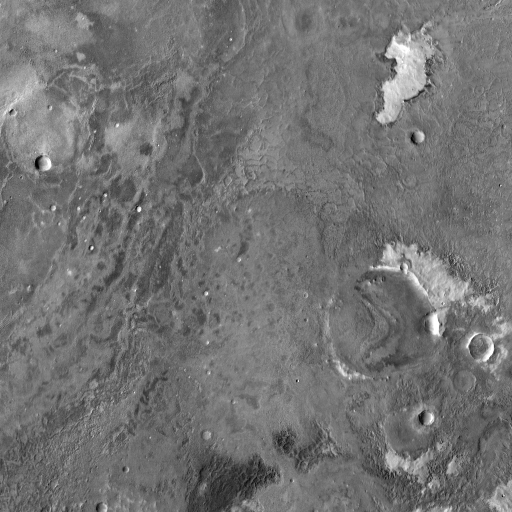
Crater classes present: Background, Other, Buried